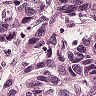
Metastatic tissue present: yes